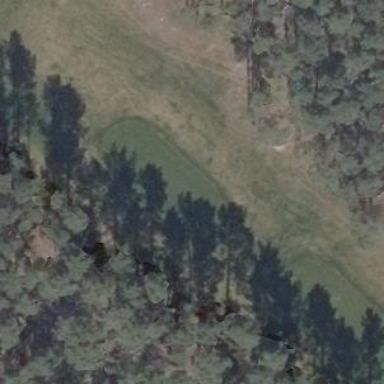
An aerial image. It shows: Golf tee.